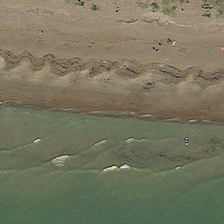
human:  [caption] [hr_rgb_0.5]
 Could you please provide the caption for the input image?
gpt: yellow beach is near a piece of green ocean .

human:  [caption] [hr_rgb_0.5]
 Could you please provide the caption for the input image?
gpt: yellow beach is near a piece of green ocean .

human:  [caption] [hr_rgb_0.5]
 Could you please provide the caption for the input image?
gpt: yellow beach is near a piece of green ocean .

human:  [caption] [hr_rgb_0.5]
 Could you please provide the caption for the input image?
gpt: yellow beach is near a piece of green ocean .

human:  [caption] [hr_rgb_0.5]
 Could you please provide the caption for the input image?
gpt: yellow beach is near a piece of green ocean .